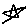
Label: star